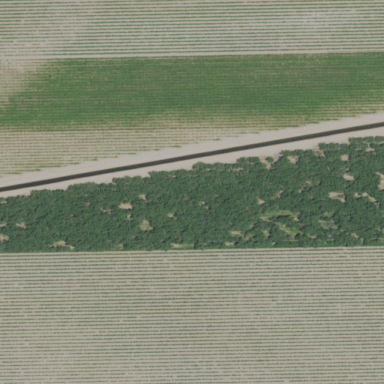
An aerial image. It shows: Orchard filled with almond trees.